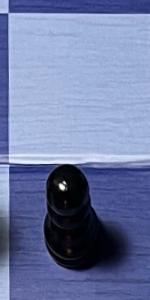
Label: Pawn_Black